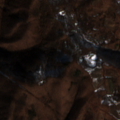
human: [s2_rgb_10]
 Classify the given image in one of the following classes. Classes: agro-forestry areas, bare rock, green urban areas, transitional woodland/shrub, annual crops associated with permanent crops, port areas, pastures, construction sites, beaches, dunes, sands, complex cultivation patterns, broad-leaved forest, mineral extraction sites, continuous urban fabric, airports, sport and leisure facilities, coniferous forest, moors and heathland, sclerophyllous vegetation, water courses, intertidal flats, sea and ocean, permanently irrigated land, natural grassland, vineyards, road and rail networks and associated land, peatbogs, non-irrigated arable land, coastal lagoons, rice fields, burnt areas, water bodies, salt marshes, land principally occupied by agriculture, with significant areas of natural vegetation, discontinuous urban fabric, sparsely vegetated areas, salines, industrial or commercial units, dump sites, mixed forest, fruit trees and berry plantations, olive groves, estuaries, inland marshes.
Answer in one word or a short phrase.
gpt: complex cultivation patterns, land principally occupied by agriculture, with significant areas of natural vegetation, broad-leaved forest